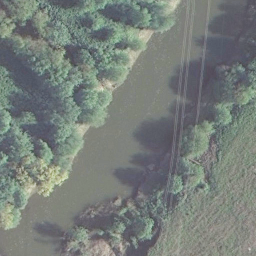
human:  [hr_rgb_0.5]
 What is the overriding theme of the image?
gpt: river